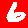
Digit: 6